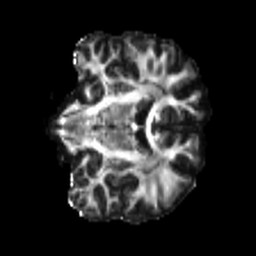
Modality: FA
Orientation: coronal
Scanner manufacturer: siemens
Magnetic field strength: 3 T
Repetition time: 4 s
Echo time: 0.0594 s